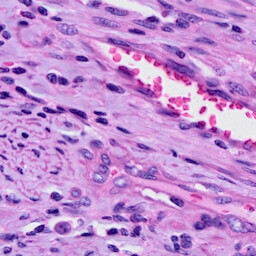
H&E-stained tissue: Cervix